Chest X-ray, PA view. Patient: 22 years old, sex M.
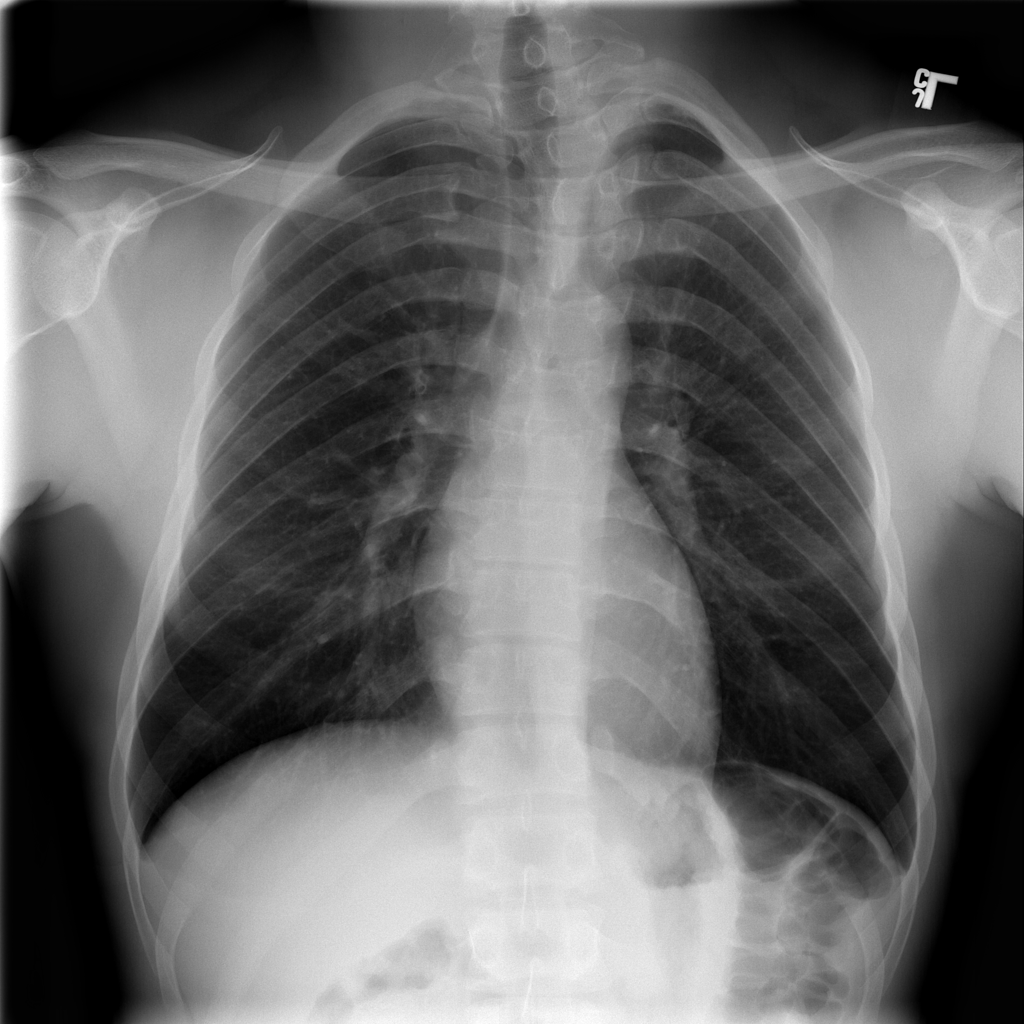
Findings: No Finding